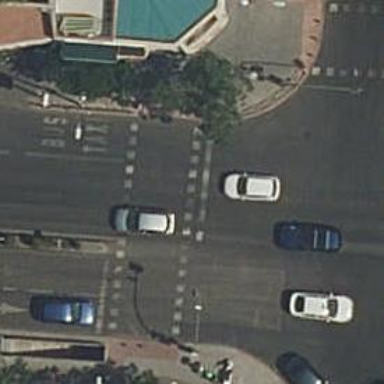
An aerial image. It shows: Zebra crossing with traffic signals. The crossing is marked by traffic lights.